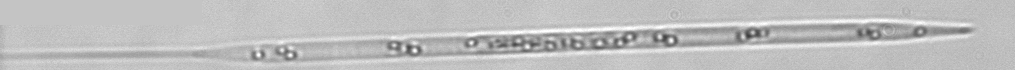
Label: Rhizosolenia